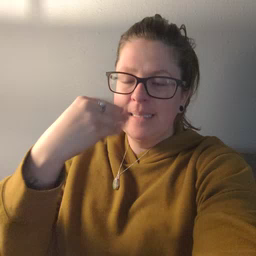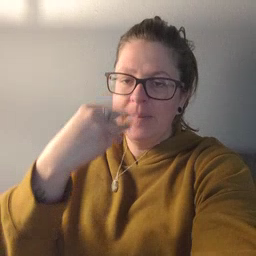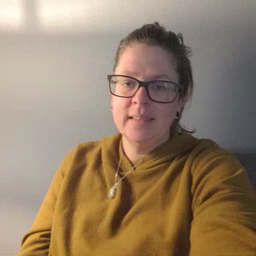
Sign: sleepy